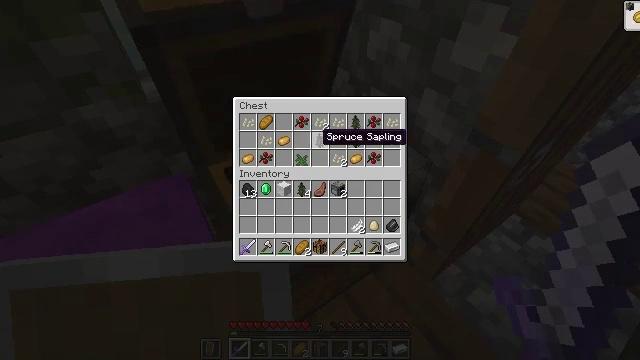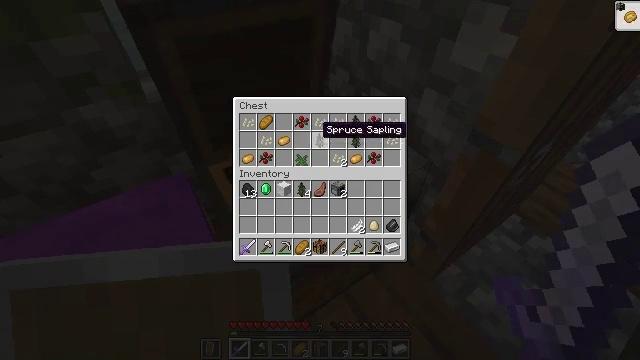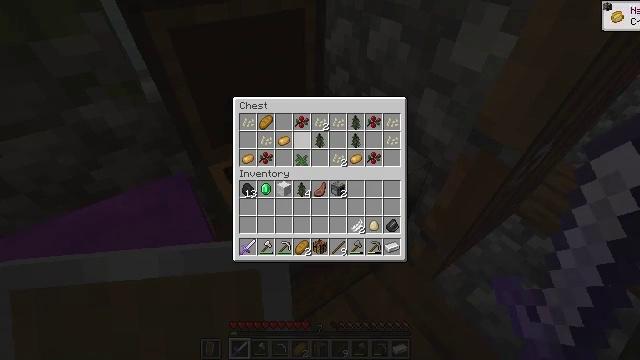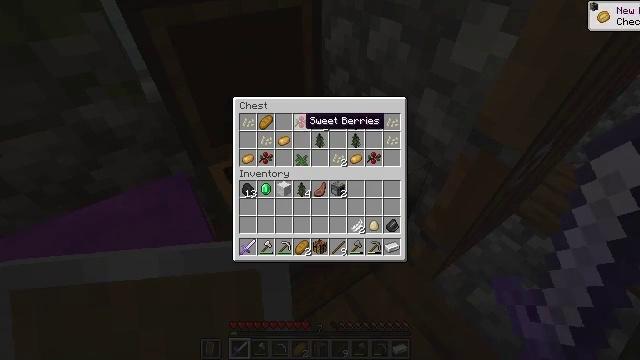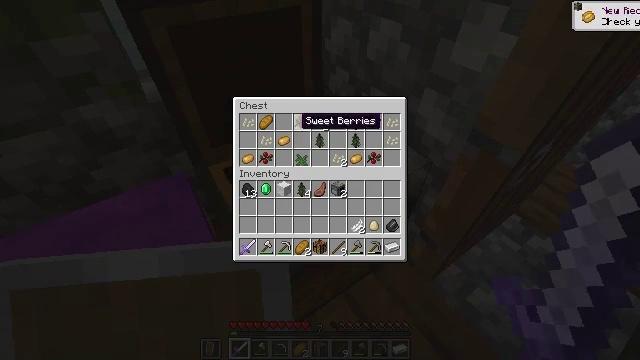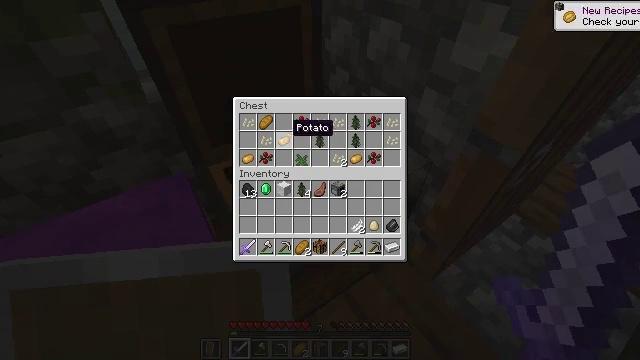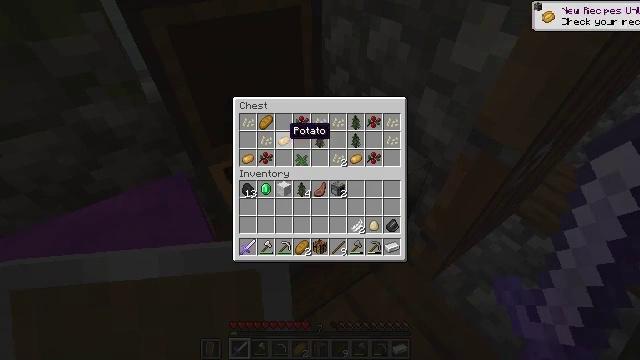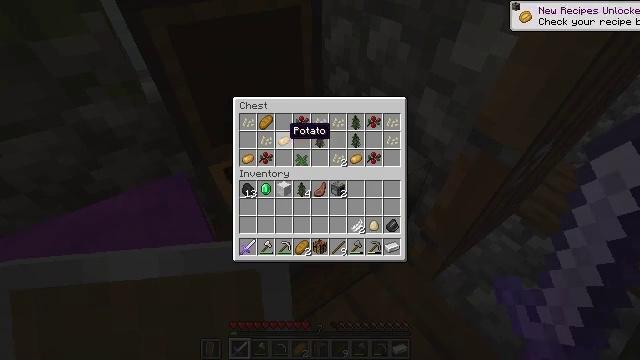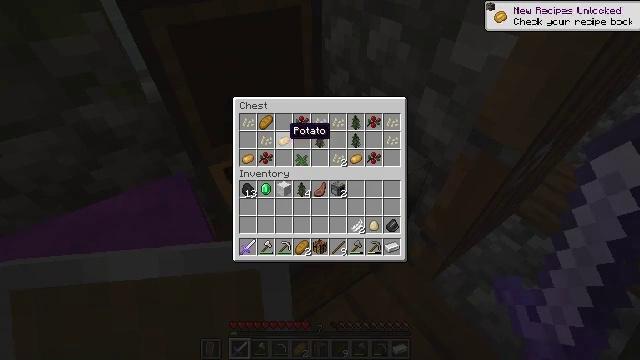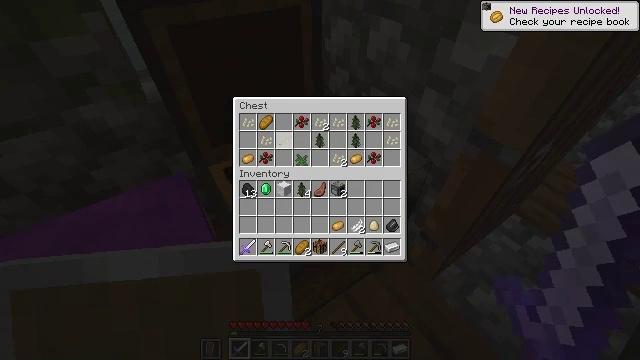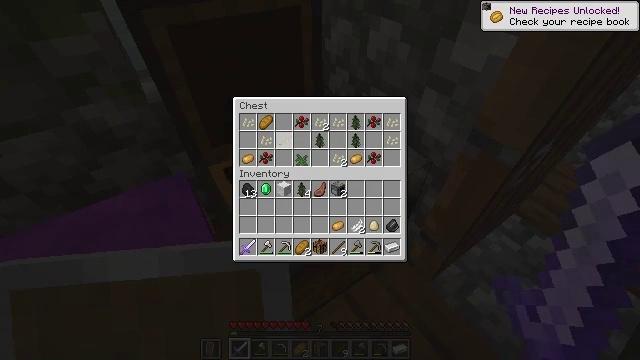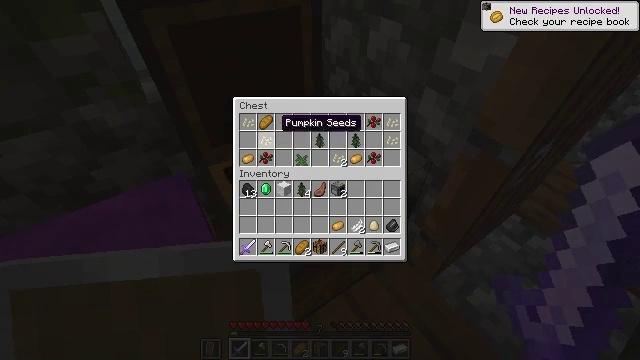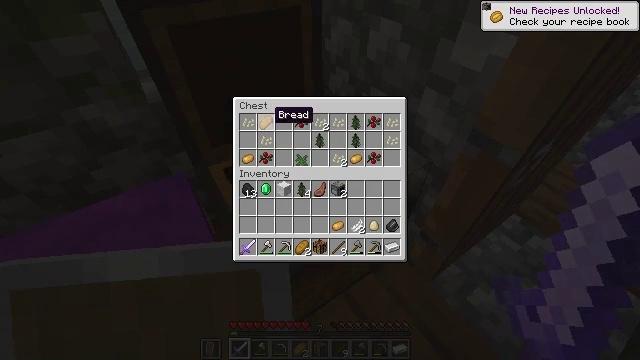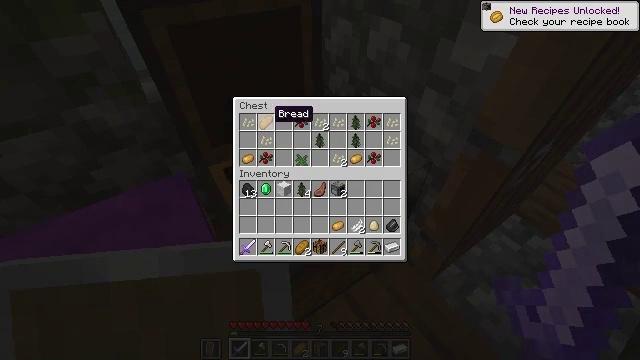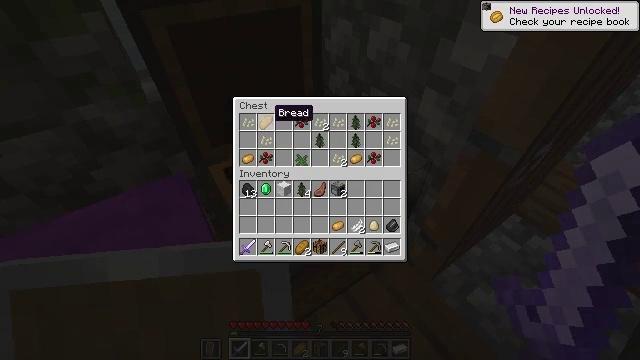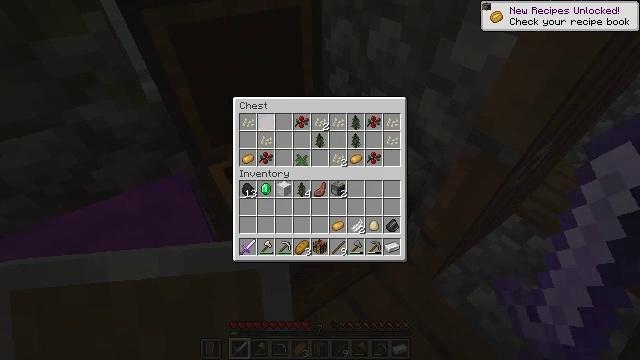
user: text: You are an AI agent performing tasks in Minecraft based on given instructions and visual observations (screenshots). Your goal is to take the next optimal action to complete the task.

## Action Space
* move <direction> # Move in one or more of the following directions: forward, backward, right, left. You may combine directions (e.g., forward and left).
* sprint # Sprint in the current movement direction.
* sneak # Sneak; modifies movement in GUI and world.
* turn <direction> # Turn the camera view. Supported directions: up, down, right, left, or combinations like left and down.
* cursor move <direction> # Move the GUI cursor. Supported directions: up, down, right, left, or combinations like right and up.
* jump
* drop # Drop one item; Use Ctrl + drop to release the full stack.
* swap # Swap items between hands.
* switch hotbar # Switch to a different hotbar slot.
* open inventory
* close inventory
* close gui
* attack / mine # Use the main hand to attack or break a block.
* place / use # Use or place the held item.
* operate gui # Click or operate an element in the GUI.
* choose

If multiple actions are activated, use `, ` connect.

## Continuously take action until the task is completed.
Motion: motion action
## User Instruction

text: Destroy the bookshelf.
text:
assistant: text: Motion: sneak, cursor move up
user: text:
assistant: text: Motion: sneak, cursor move left
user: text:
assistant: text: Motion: sneak, cursor move left
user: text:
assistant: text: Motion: sneak
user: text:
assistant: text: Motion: sneak, cursor move left
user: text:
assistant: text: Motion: sneak
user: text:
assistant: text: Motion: sneak
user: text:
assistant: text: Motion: sneak
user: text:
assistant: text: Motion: sneak, operate gui
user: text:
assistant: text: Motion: sneak, operate gui
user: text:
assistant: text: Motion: sneak, cursor move left and up
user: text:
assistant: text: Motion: sneak, cursor move up
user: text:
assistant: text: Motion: sneak
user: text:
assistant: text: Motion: sneak
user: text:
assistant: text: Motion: sneak, operate gui
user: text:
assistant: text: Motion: sneak, operate gui
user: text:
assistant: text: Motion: sneak, cursor move down, operate gui
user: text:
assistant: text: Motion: sneak, cursor move down
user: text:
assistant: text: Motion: sneak
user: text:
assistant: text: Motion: sneak
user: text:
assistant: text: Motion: sneak
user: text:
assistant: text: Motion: sneak
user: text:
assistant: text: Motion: sneak, operate gui
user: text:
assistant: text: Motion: sneak, operate gui
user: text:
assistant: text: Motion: sneak, operate gui
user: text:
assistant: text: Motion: sneak
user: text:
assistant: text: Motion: sneak, cursor move right
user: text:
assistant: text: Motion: sneak, cursor move right
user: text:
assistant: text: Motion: sneak
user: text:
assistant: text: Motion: sneak